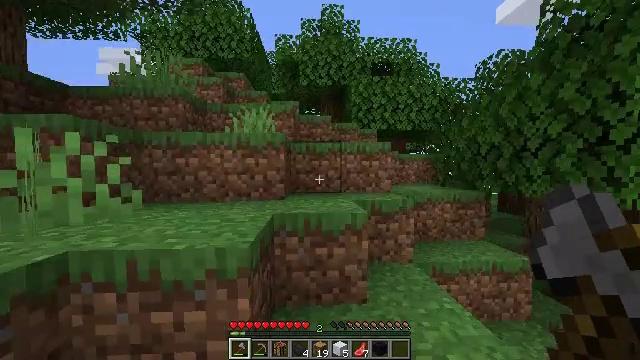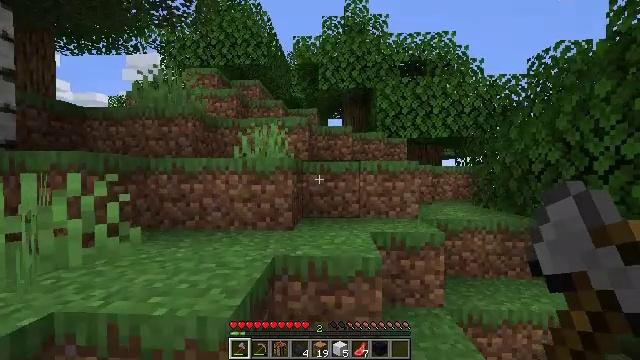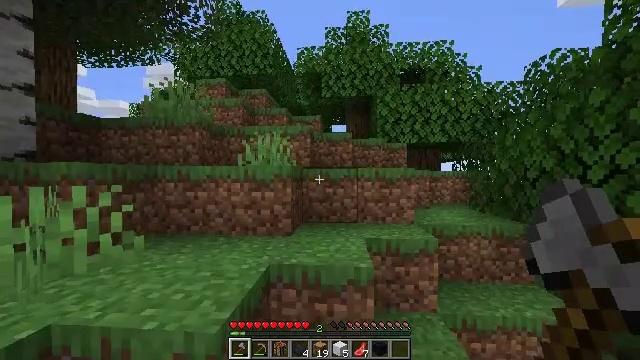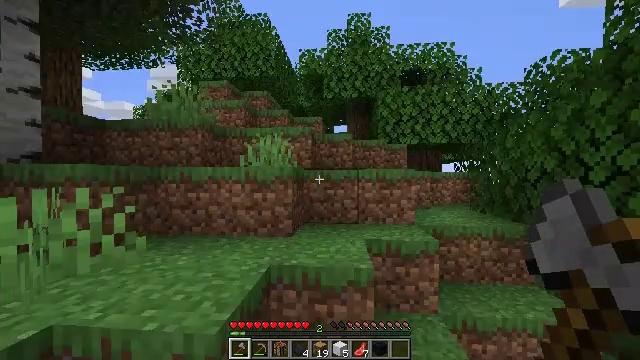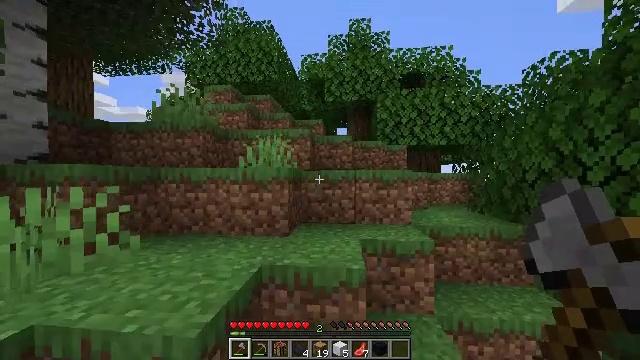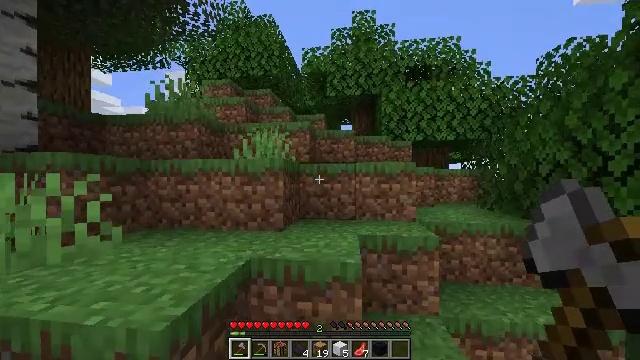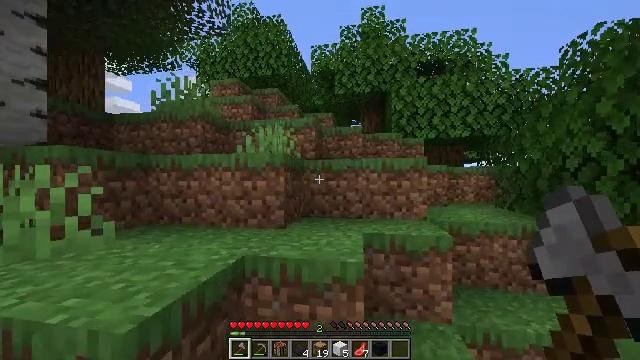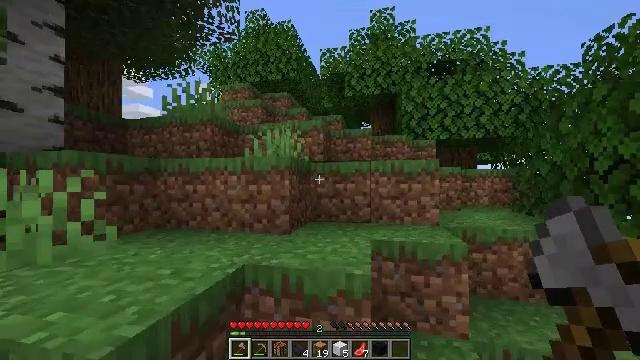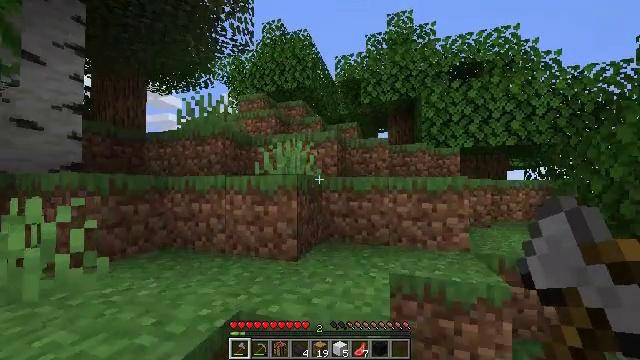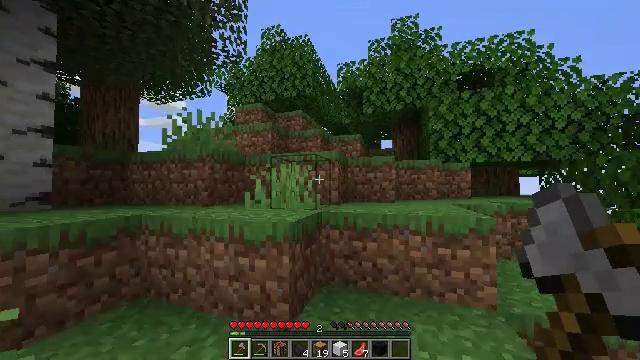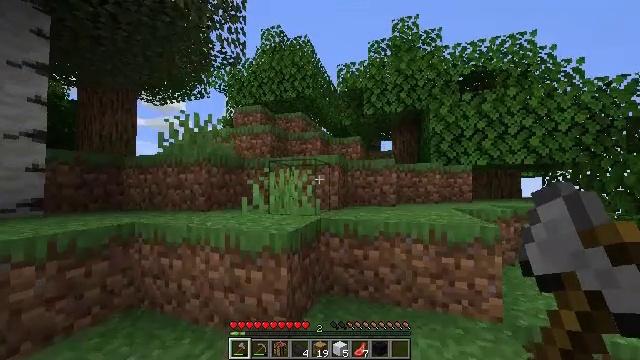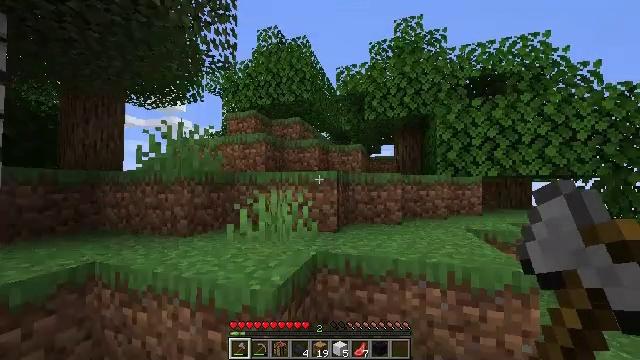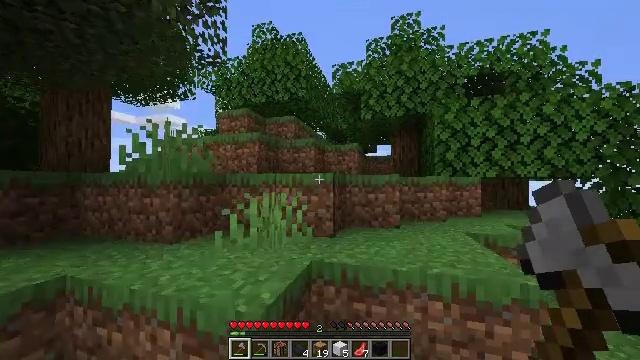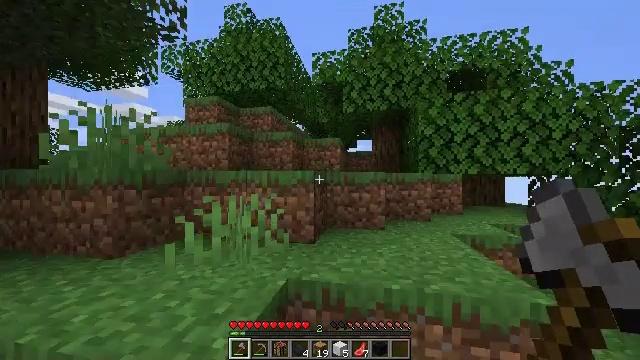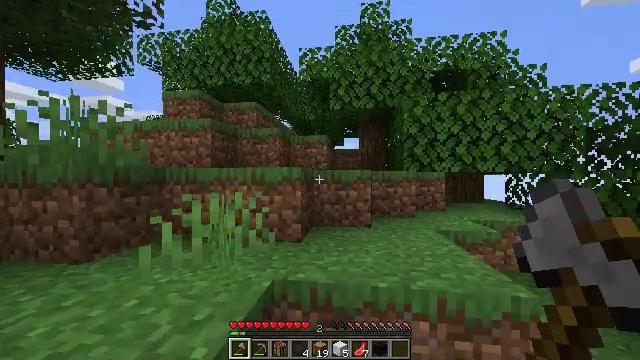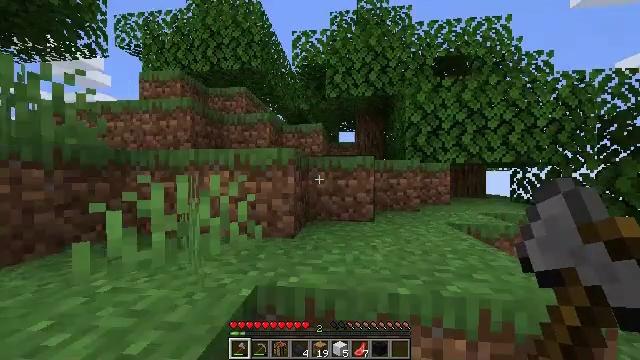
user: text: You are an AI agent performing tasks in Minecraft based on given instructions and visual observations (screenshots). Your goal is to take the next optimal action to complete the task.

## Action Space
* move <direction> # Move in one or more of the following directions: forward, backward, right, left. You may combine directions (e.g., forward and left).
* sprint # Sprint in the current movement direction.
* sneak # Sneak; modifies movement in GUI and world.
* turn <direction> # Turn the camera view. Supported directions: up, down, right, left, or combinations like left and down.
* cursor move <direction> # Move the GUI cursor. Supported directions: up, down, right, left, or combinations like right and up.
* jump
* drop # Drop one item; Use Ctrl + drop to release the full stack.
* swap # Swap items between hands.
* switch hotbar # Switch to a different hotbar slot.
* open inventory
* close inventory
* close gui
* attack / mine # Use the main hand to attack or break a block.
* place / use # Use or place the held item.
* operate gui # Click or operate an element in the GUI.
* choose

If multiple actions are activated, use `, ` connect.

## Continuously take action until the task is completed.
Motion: motion action
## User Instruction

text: Collect books by breaking the bookshelf.
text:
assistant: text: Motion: move forward, sprint, turn left and up, jump
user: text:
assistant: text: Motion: move forward, sprint, turn left, jump
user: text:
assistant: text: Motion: move forward, sprint, jump
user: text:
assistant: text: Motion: move forward, sprint, turn left, jump
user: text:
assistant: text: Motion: move forward, sprint, turn left, jump
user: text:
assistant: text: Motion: move forward, sprint, turn left, jump
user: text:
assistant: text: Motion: move forward, sprint, turn left, jump
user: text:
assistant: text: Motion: move forward, sprint, turn left, jump
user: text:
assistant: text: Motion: move forward, sprint, jump
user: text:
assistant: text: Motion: move forward, sprint, jump
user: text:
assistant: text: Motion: move forward, sprint, jump
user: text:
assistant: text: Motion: move forward, sprint, turn right, jump
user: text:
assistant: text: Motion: move forward, sprint, turn right and down, jump
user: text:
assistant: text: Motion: move forward, sprint, turn right, jump
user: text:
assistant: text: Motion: move forward, sprint, turn right, jump
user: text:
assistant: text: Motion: move forward, sprint, turn right, jump
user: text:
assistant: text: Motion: move forward, sprint, turn right, jump
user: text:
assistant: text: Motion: move forward, sprint, turn right, jump
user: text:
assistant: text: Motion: move forward, sprint, jump
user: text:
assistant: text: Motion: move forward, sprint, jump
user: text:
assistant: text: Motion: move forward, sprint, jump
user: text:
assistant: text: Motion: move forward, sprint, jump
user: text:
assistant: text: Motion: move forward, sprint, jump
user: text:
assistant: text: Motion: move forward, sprint, turn left, jump
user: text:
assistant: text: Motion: move forward, sprint, turn left and up, jump
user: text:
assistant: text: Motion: move forward, sprint, turn left, jump
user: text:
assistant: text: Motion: move forward, sprint, jump
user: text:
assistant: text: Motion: move forward, sprint, jump
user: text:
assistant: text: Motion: move forward, sprint, jump
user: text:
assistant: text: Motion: move forward, sprint, jump